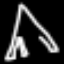
Label: The Eiffel Tower